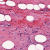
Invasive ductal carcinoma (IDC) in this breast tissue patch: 0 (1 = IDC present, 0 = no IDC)